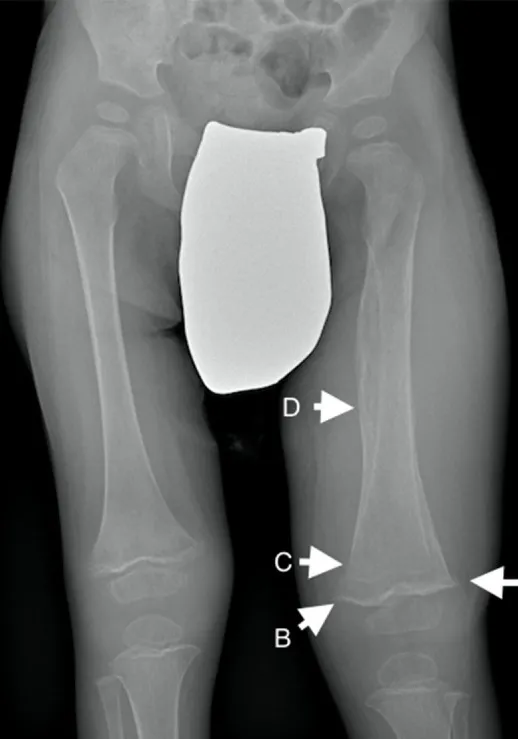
Lower limb X-Ray showing generalized osteopenia, metaphyseal spurs with concomitant cupping of the metaphysis ("Pelken spurs", arrow A), lucent metaphyseal bands ("Trummerfeld zone"; arrow B) and dense metaphyseal line ("Frankel's line"; arrow C). Extended periosteal reaction could also be documented (arrow D).
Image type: radiology (x_ray)